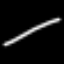
Label: line